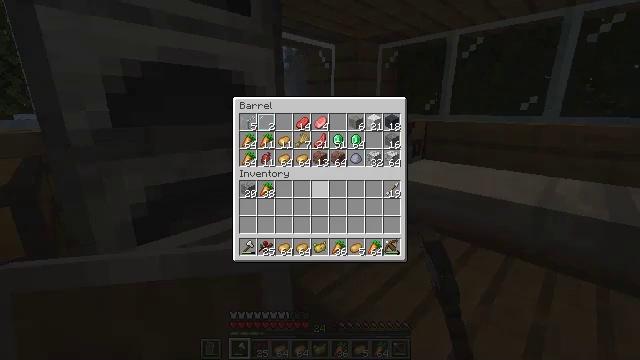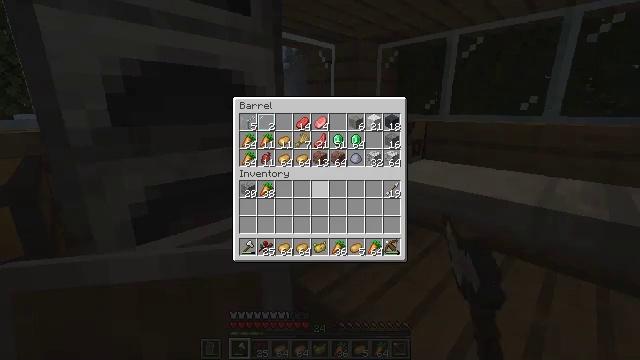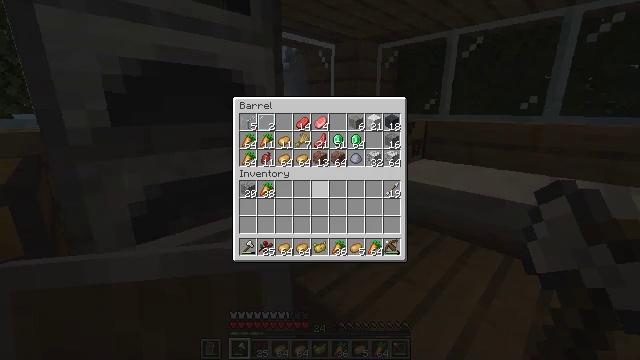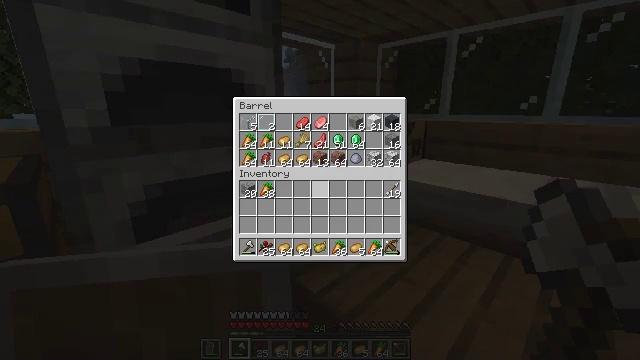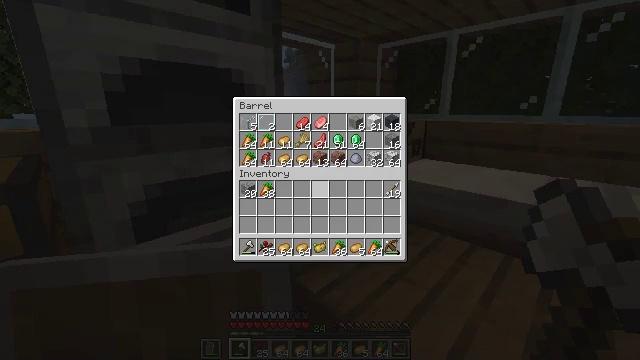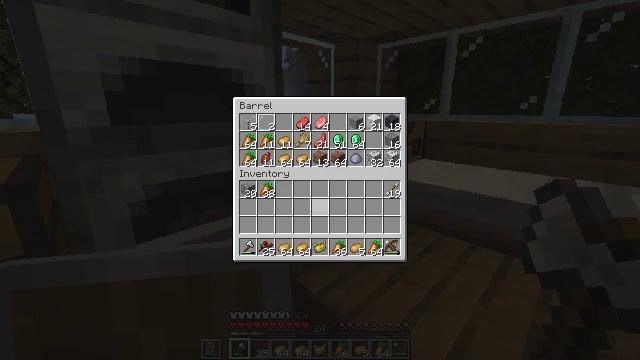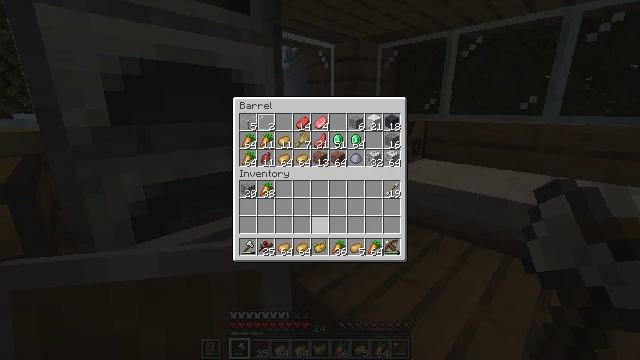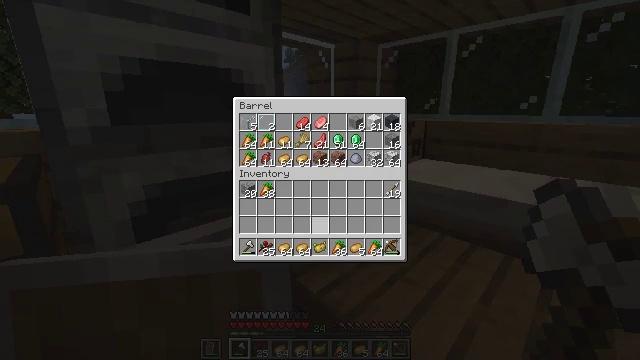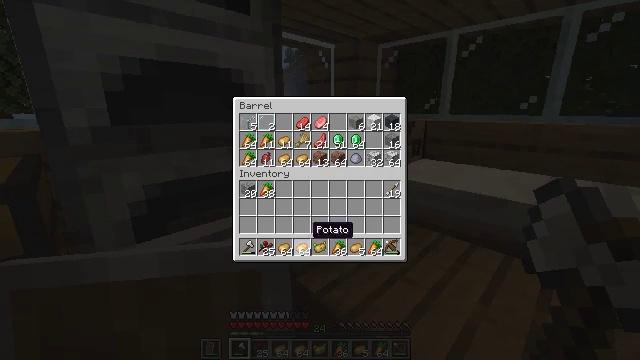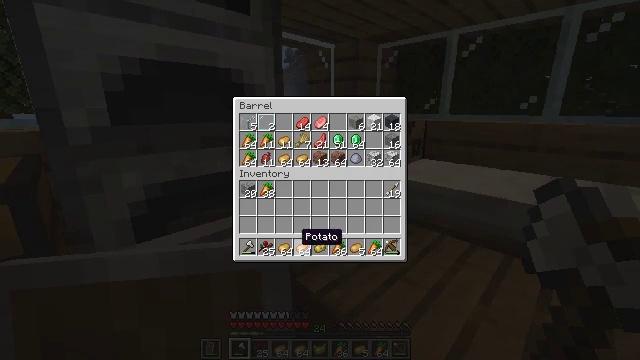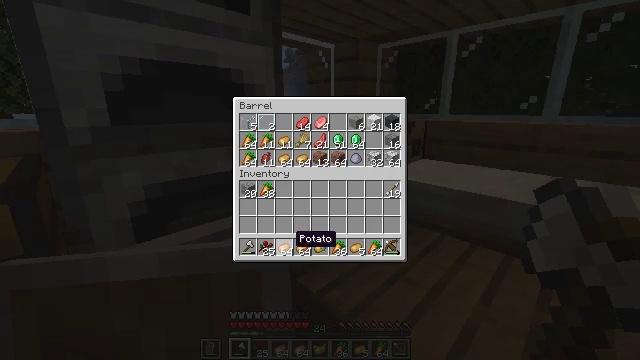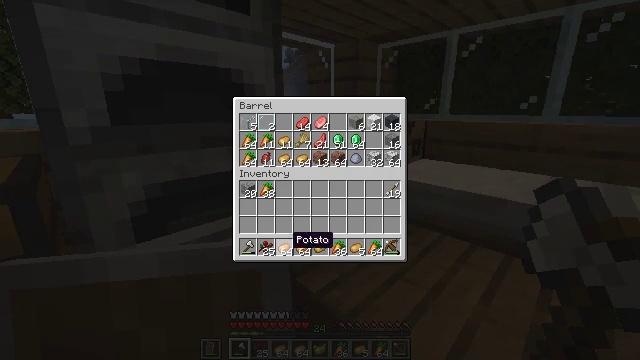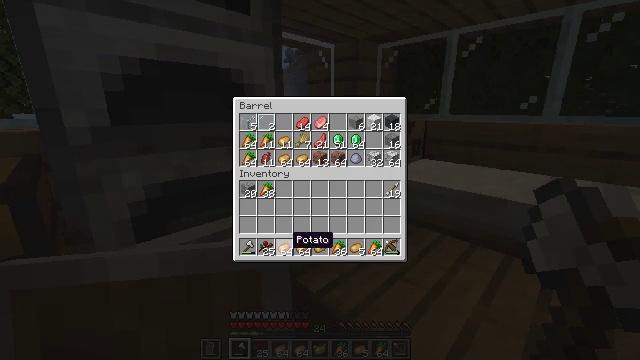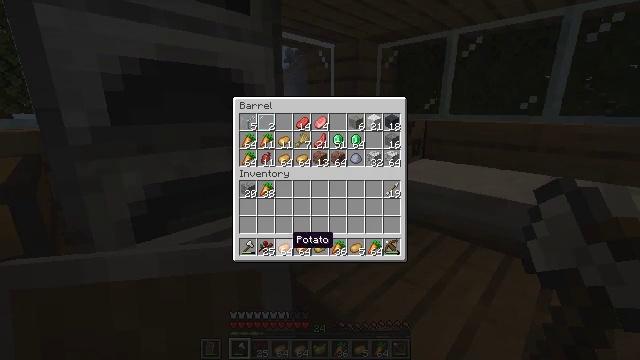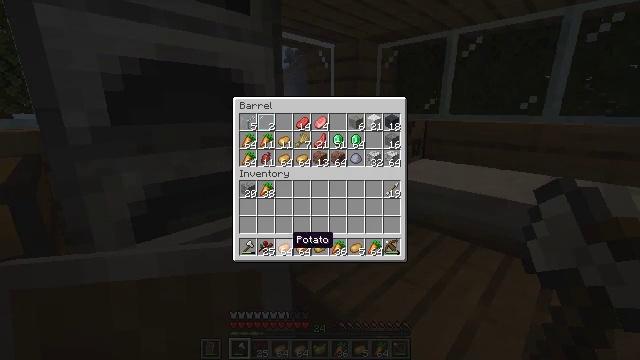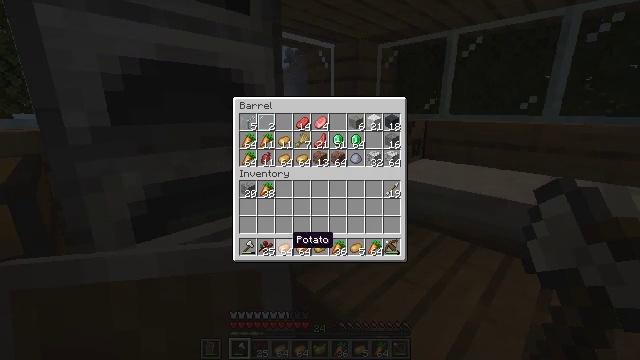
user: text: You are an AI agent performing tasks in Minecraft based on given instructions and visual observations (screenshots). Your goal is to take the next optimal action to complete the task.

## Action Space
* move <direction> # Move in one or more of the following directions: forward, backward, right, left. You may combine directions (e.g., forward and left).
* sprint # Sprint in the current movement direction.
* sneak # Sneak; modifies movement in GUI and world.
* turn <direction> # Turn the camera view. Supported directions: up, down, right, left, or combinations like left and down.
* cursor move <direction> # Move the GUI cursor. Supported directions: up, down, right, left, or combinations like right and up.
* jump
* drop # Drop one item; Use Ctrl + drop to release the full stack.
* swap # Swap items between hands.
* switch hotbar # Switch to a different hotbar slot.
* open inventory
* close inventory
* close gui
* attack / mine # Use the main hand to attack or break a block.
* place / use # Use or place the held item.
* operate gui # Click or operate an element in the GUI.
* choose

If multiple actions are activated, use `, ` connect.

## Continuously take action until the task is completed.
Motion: motion action
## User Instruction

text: Remove a poisonous potato from the inventory.
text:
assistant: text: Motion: no_op
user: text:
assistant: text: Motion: no_op
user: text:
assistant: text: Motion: no_op
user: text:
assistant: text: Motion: cursor move down
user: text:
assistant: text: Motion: cursor move down
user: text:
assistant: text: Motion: cursor move down
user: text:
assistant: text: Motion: cursor move down
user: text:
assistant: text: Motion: cursor move left and down
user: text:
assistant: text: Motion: cursor move left
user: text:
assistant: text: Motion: no_op
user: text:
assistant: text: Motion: no_op
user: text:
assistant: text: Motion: no_op
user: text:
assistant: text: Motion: no_op
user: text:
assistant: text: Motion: no_op
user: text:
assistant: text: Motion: no_op
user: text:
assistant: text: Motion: operate gui
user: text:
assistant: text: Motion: operate gui
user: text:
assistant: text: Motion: operate gui
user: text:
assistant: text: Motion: cursor move up
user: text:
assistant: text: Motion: cursor move right and up
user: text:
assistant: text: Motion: cursor move up
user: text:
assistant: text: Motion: no_op
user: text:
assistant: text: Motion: no_op
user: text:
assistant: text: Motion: no_op
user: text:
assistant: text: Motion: no_op
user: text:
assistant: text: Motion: no_op
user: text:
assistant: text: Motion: no_op
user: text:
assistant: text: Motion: no_op
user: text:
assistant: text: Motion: no_op
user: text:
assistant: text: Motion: no_op